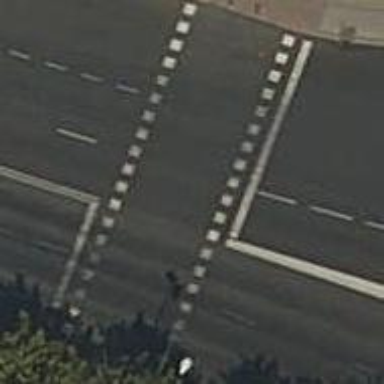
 there are traffic signals and zebra crossing."